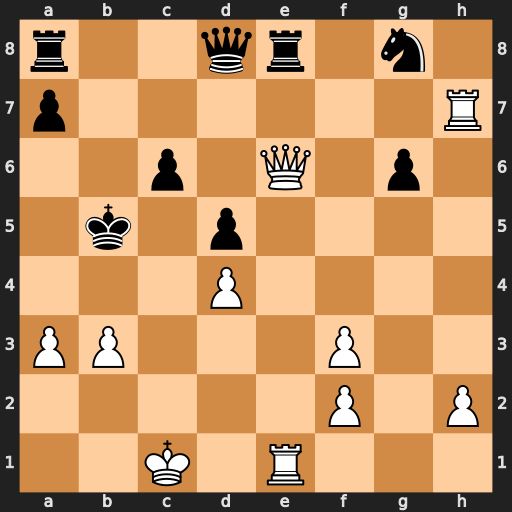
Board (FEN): r2qr1n1/p6R/2p1Q1p1/1k1p4/3P4/PP3P2/5P1P/2K1R3
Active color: w
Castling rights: -
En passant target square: -
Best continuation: Rb7+ Qb6 Rxb6+ Kxb6 Qxe8 Rxe8 Rxe8